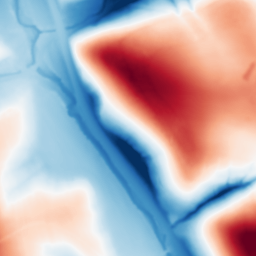
Category: multiscale
Decomposition family: dog
Decomposition parameters: sigma_low: 1
sigma_high: 50
Upsampling method: quintic
Upsampling parameters: scale: 2
Upsampling scale: 2